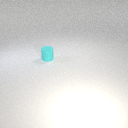
small cyan rubber cylinder